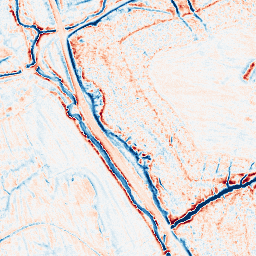
Category: edge_preserving
Decomposition family: anisotropic_diffusion
Decomposition parameters: iterations: 50
kappa: 100
gamma: 0.05
Upsampling method: quartic
Upsampling parameters: scale: 4
Upsampling scale: 4